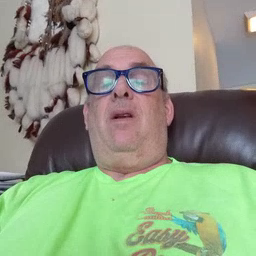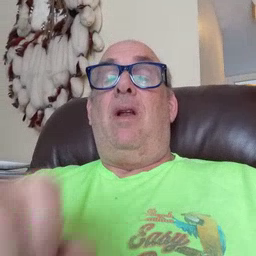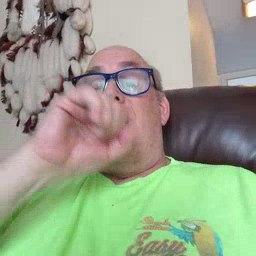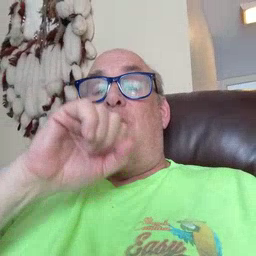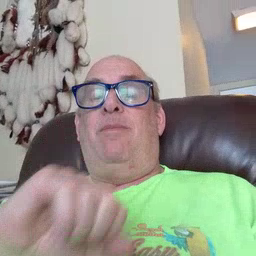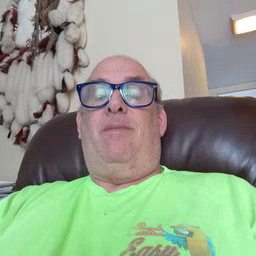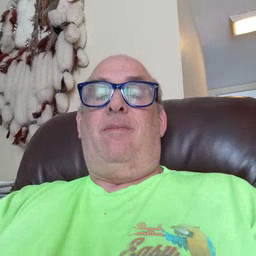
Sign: icecream